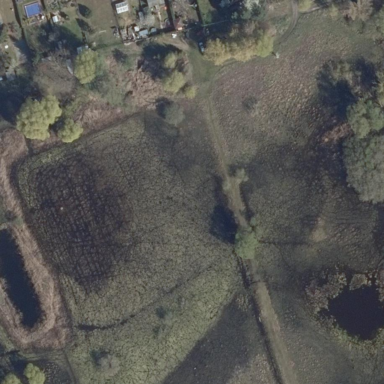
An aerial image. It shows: Beautiful wet meadow natural wetland.